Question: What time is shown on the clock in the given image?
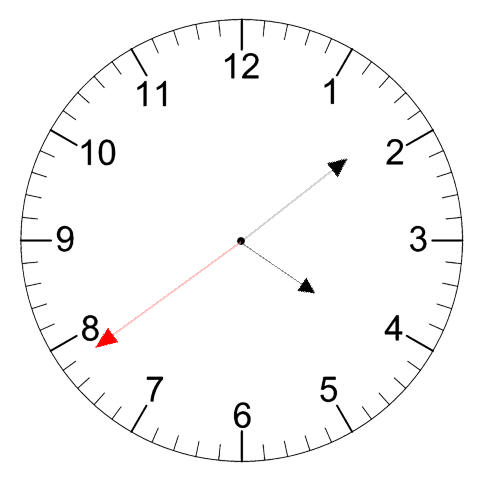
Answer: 04:08:39